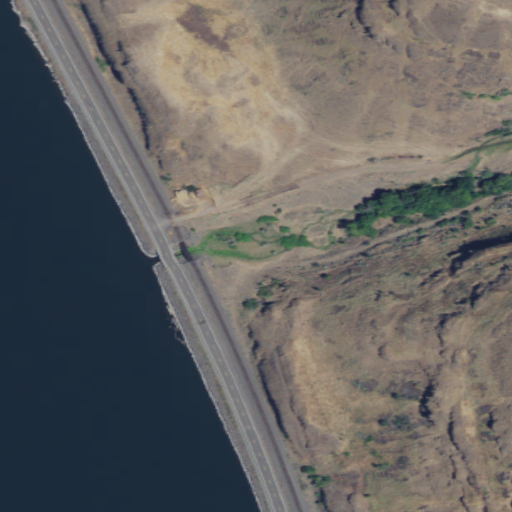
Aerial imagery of valley in Washington named Schultheis Canyon containing grassland, open water, shrub, low intensity development, and medium intensity development